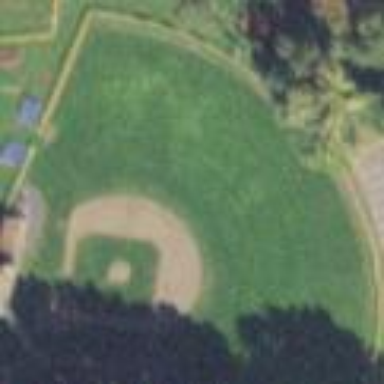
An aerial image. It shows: Baseball pitch for leisure land.